Question: I downloaded the project the zip file from here:
<URL>
And loaded the project to visual studio and i see two projects.
The first one is the library code i can't run it i get error message that i need to use another project and runb it from there. So there is another project already the owner a test project but when i add breakpoints to the first project it never stop there.

what i wanted to do is to lock on the frames per seconds that the first project draw on the game screen for example in one of the games i see the fps move between 60-61fps average so i wanted to take screenshots at the fps that the program show/draw on the game window.
In form1 i did:
'''
pictureBox1.Image = screenshot.CapturedBitmap.ToBitmap();
count++;
Bitmap bmp = new Bitmap(screenshot.CapturedBitmap.ToBitmap());
bmp.Save(@"C:\Temp\Screenshots" + count.ToString("D6") + ".jpg", ImageFormat.Jpeg);
'''
I did that each time i click the button to capture a screenshot Request Capture button it will save to the hard disk a image jpeg.
Now instead using the button i wanted to use my oqn timer but that won't be good enough i think so i wanted to lock on the fps that the program show.
So i tried to use breakpoints on every places in the project that using the fps but it never stop there.
I guess that the TestScreenshot project is not connected with the Capture project.
So when i add breakpoints on the Capture project but run the TestScreenshot project it's never stop on the Capture project.
How can i use breakpoints on the Capture project ?
And how can i lock on the Capture project fps so if it's showing 60fps then save on my hard disk 60 images per second ?
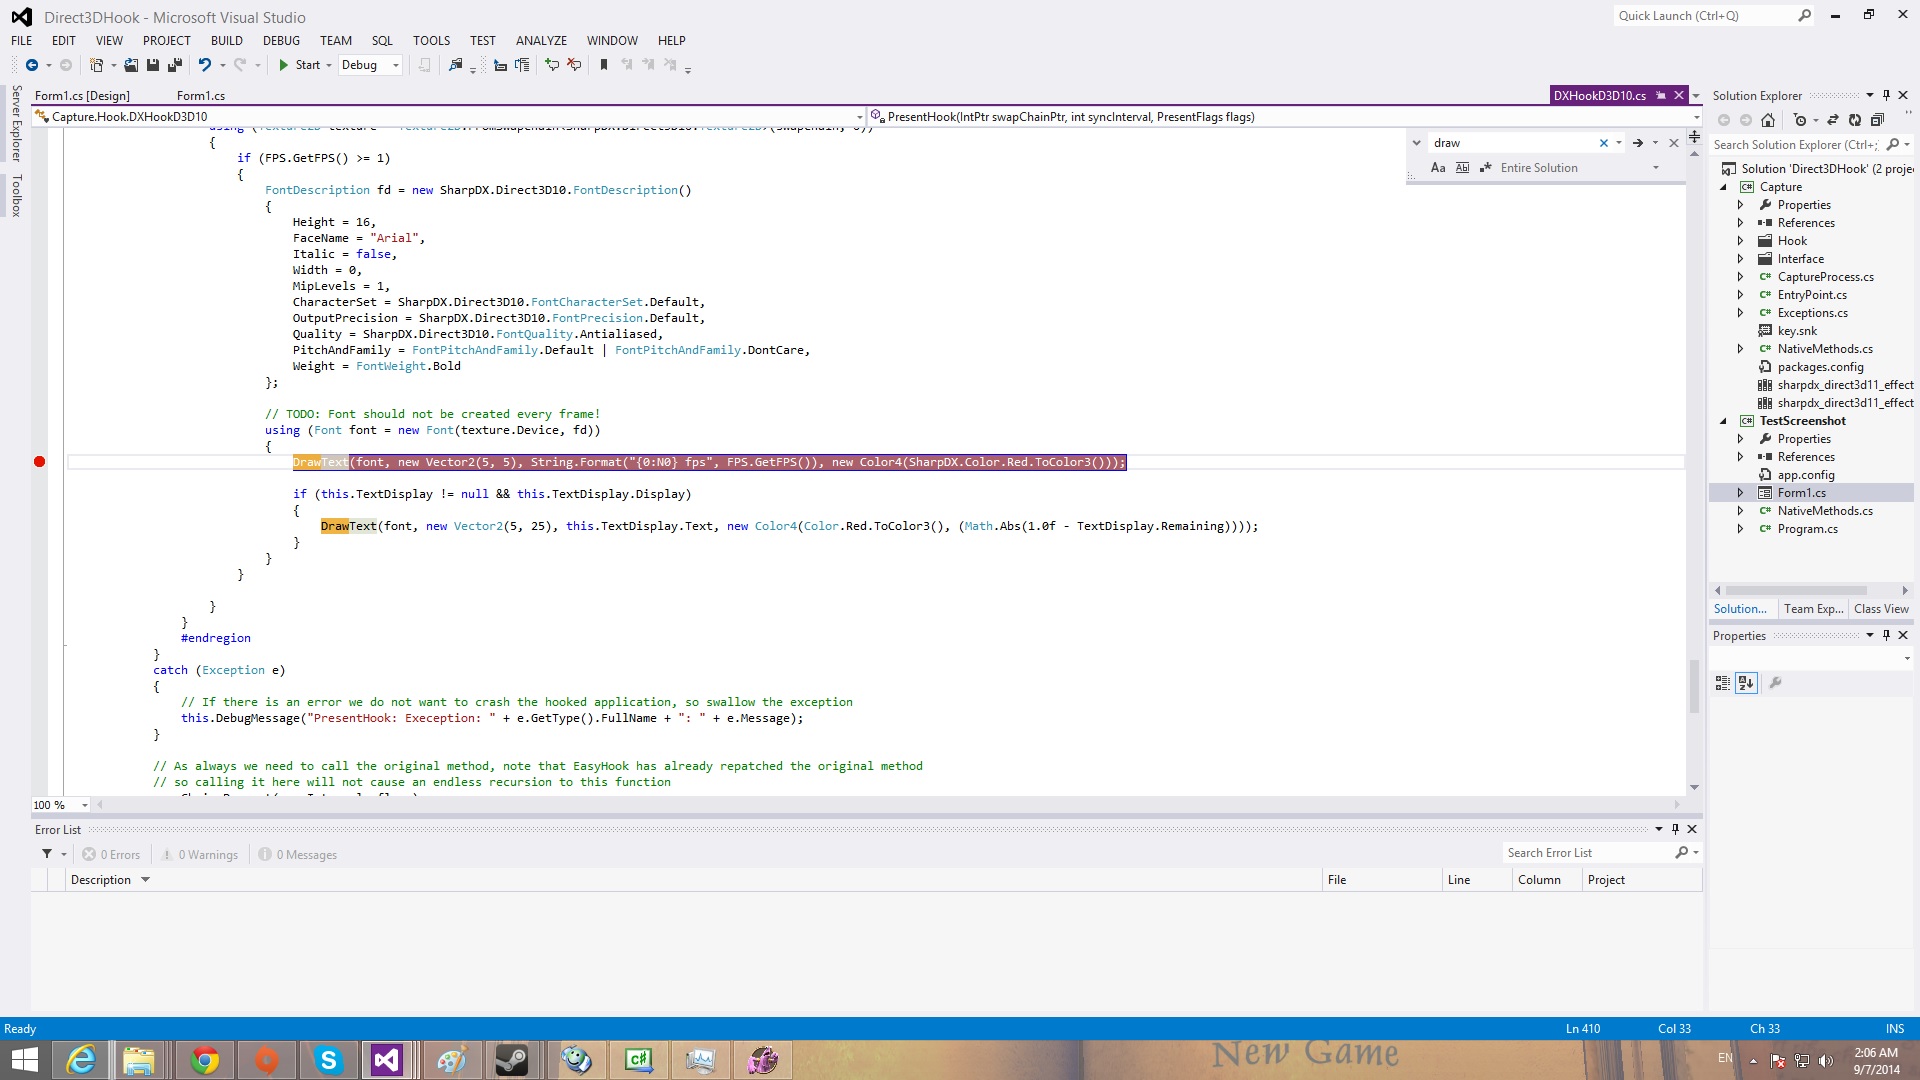
Answer: For the breakpoints you need to add them at the statement when the test project call the library, for the fps you should use this mathemtical statement for each fps rate on your timer interval :
'''
miliseconds = 1000 / fps
'''
For further infos please comment.